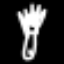
Label: fork